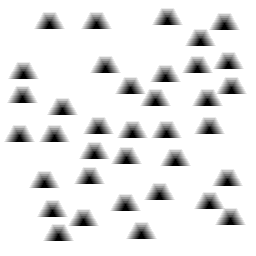
Squares: 0
Triangles: 36
Stars: 0
Total shapes: 36